Внутрь закреплённого цилиндра радиуса $R$, ось~$O$ которого горизонтальна, помещают легкий цилиндр вдвое меньшего радиуса. Ось~$C$ меньшего цилиндра также горизонтальна. На~поверхности меньшего цилиндра закреплено маленькое тело массы~$m$. Меньший цилиндр удерживают так, что~тело находится на~оси большего цилиндра, а~плоскость~$OC$ (в~которой лежат оси обоих цилиндров) составляет угол $\alpha$ с~вертикалью~(см. рисунок).
Меньший цилиндр отпускают, и~он начинает катиться по~внутренней поверхности большего без проскальзывания. Определите ускорение тела сразу после начала движения.
Определите ускорение и~скорость тела в~момент времени, когда плоскость $OC$ вертикальна. Считайте, что до~этого момента движение шло без проскальзывания.
Определите минимальное значение коэффициента трения между цилиндрами $\mu$, при котором возможно движение без проскальзывания до~момента, когда плоскость $OC$ займёт положение симметричное начальному по~отношению к вертикали.
Определите скорость тела в~момент начала проскальзывания, если коэффициент трения между цилиндрами задан и~равен $\mu$.
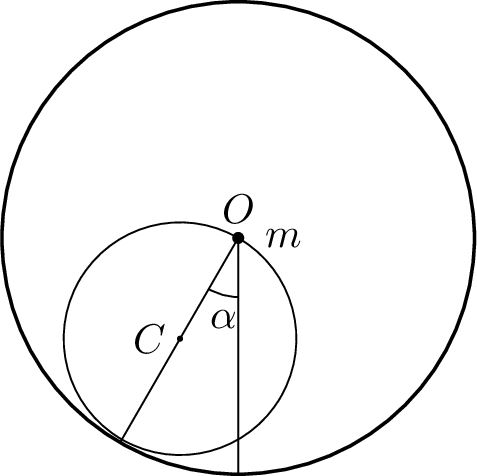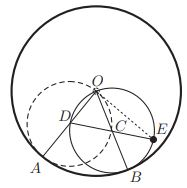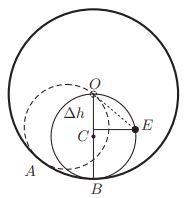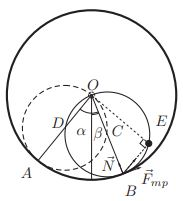
Меньший цилиндр отпускают, и~он начинает катиться по~внутренней поверхности большего без проскальзывания. Определите ускорение тела сразу после начала движения.
Решение: Если проскальзывания нет, то длина дуги $AB$ равна длине дуги $BD$ (и $OE$). Так как радиусы цилиндров различаются в два раза, то $\angle OCE = 2 \cdot \angle AOB$.  Треугольник $OCE$~— равнобедренный, значит $\angle COE = 90^\circ - \cfrac{1}{2} \angle OCE = 90^\circ - \angle AOB$, а значит $\angle AOE = 90^\circ$. Таким образом тело всегда находится на перпендикуляре к $OA$, то есть движется по прямой, составляющей угол $\alpha$ с горизонтом. Запишем закон сохранения энергии для тела, которое движется по прямой линии. Пусть оно сместилось на расстояние $l$ вдоль прямой $OE$. Тогда изменение высоты равно $\Delta h= -l \sin \alpha $. В итоге получаем: $0 = - mg l \sin \alpha + \cfrac{m v^2}{2}$, а ускорение постоянно и равно: $$a = g \sin \alpha. $$
Ответ: $$a = g \sin \alpha. $$

Определите ускорение и~скорость тела в~момент времени, когда плоскость $OC$ вертикальна. Считайте, что до~этого момента движение шло без проскальзывания.
Решение: Найдём изменение высоты тела, когда плоскость $OC$ вертикальна~(см. рисунок ниже). $\Delta h = -R(1 - \cos(2 \alpha))/2$. Тогда по закону сохранения энергии: $$v = \sqrt{2 g R} \sin \alpha.$$
Ответ: $$v = \sqrt{2 g R} \sin \alpha.$$

Определите минимальное значение коэффициента трения между цилиндрами $\mu$, при котором возможно движение без проскальзывания до~момента, когда плоскость $OC$ займёт положение симметричное начальному по~отношению к вертикали.
Решение: На систему «тело-меньший цилиндр» действуют сила тяжести $m\vec{g}$, сила реакции $\vec{N}$ и сила трения $\vec{F}_{тр}$~(см. рисунок).  Сумма векторов сил реакции и трения направлена перпендикулярно $OE$ (прямо на тело, т.к. на~меньший цилиндр не~может действовать ненулевой момент сил, потому что массой цилиндра и~размером тела мы пренебрегаем) и~равна по~модулю $m g \cos \alpha$. Тогда: $$ N = mg \cos \alpha \cos (\alpha + \beta), \\ F_{тр} = mg \cos \alpha \sin (\alpha + \beta), $$ где $\beta$~— угол отклонения плоскости $OC$ от вертикали, отсчитываемый в направлении качения. Условие $F_{тр} \leq \mu N$ даёт условие для отсутствия проскальзывания: $$ \mu \geq \operatorname{tg} (\alpha + \beta). $$ Для того, чтобы плоскость $OC$ заняла симметричное начальному положение должно быть выполнено $\beta = \alpha$: $$ \mu_{min} = \operatorname{tg} (2\alpha). $$
Ответ: $$ \mu_{min} = \operatorname{tg} (2\alpha). $$

Определите скорость тела в~момент начала проскальзывания, если коэффициент трения между цилиндрами задан и~равен $\mu$.
Решение: Проскальзывание начнётся при $\operatorname{tg} (\alpha + \beta) = \mu$. А к этому моменту тело вдоль прямой $OE$ пройдёт расстояние $l = R \sin (\alpha + \beta) = R \cfrac{\mu}{\sqrt{1+\mu^2}}$. В таком случае из закона сохранения энергии получаем: $$ v = \sqrt{\cfrac{2gR \mu \sin \alpha}{\sqrt{1+\mu^2}}}. $$ Отметим, что при любом $\mu$ $l < R$, то есть проскальзывание всегда начинается раньше, чем тело ударится о поверхность большого цилиндра.
Ответ: $$ v = \sqrt{\cfrac{2gR \mu \sin \alpha}{\sqrt{1+\mu^2}}}. $$
Темы:
T, Механика, Динамика, Всероссийские, Движение по окружности, Трение